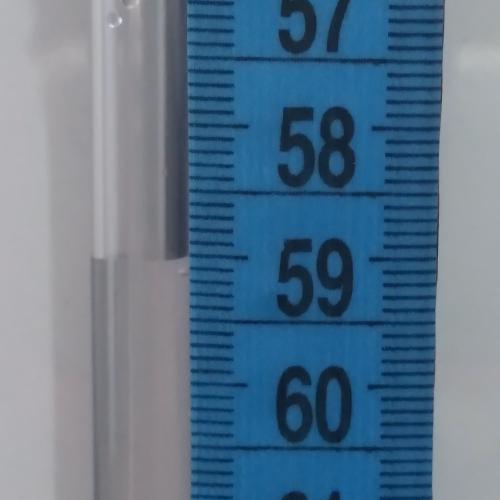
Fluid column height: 59.0 cm